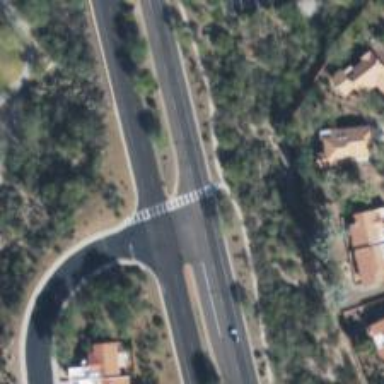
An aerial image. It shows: Marked crossing on footway.